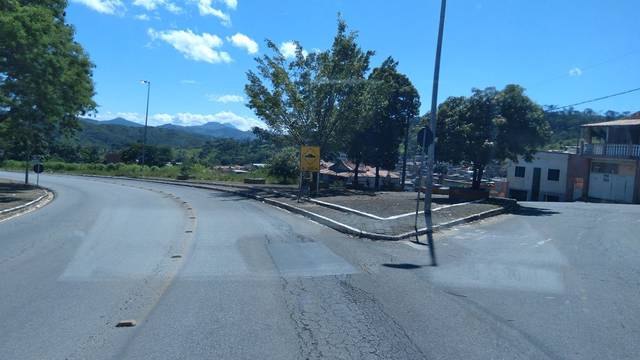
Region: Brazil
Coordinates: -19.877, -43.898